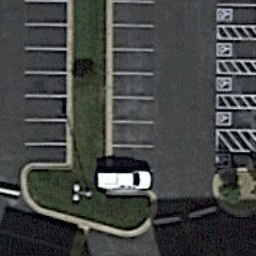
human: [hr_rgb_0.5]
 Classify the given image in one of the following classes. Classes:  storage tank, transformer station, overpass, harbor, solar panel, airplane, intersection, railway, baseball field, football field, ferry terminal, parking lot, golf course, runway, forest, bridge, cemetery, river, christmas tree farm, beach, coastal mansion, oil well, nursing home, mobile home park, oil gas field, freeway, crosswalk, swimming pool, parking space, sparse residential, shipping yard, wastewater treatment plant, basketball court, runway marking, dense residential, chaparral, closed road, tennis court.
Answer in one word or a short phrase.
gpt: parking space